Question: What is the reading of this measurement?
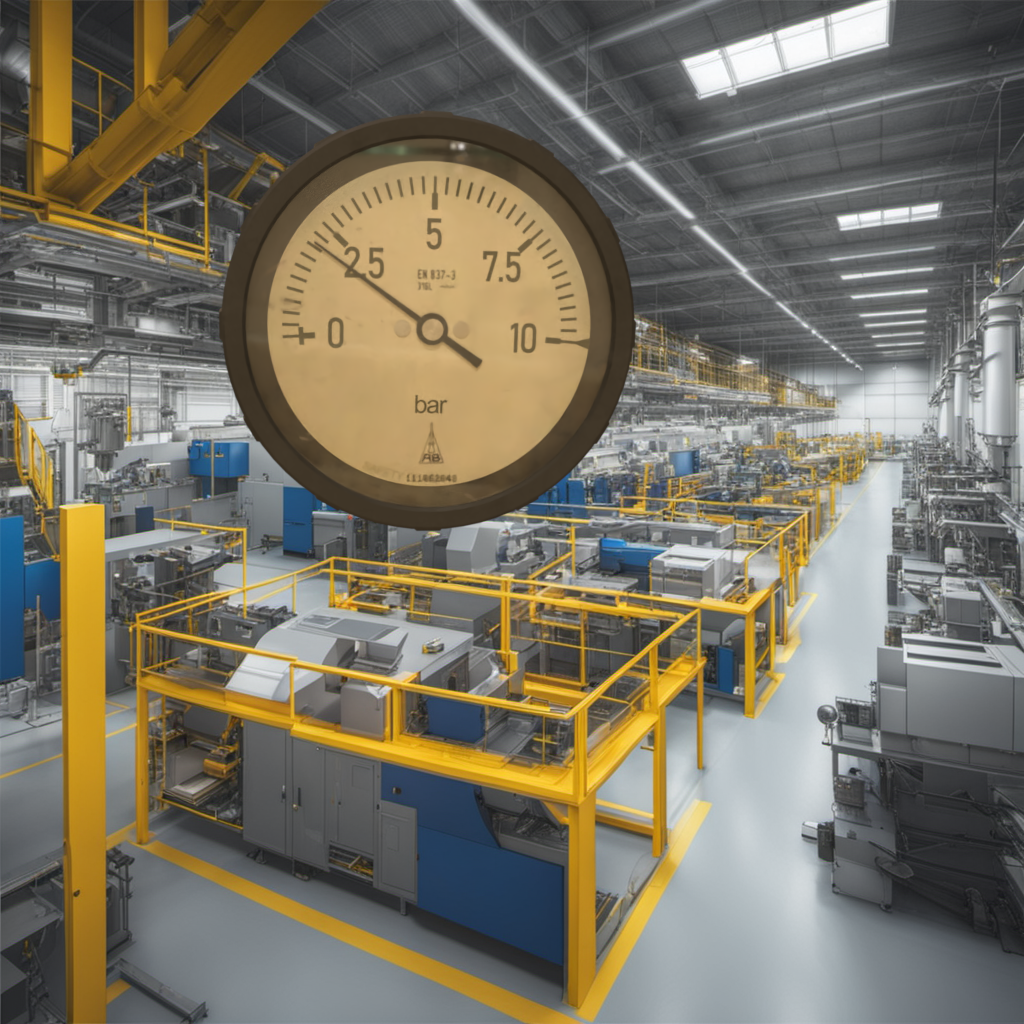
Answer: The result is 2.18
Question: What is the range of this measurement?
Answer: The range is from 0 to 10
Question: What is the minimum and maximum reading range of this measurement?
Answer: The minimum value is 0 and the maximum value is 10